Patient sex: F
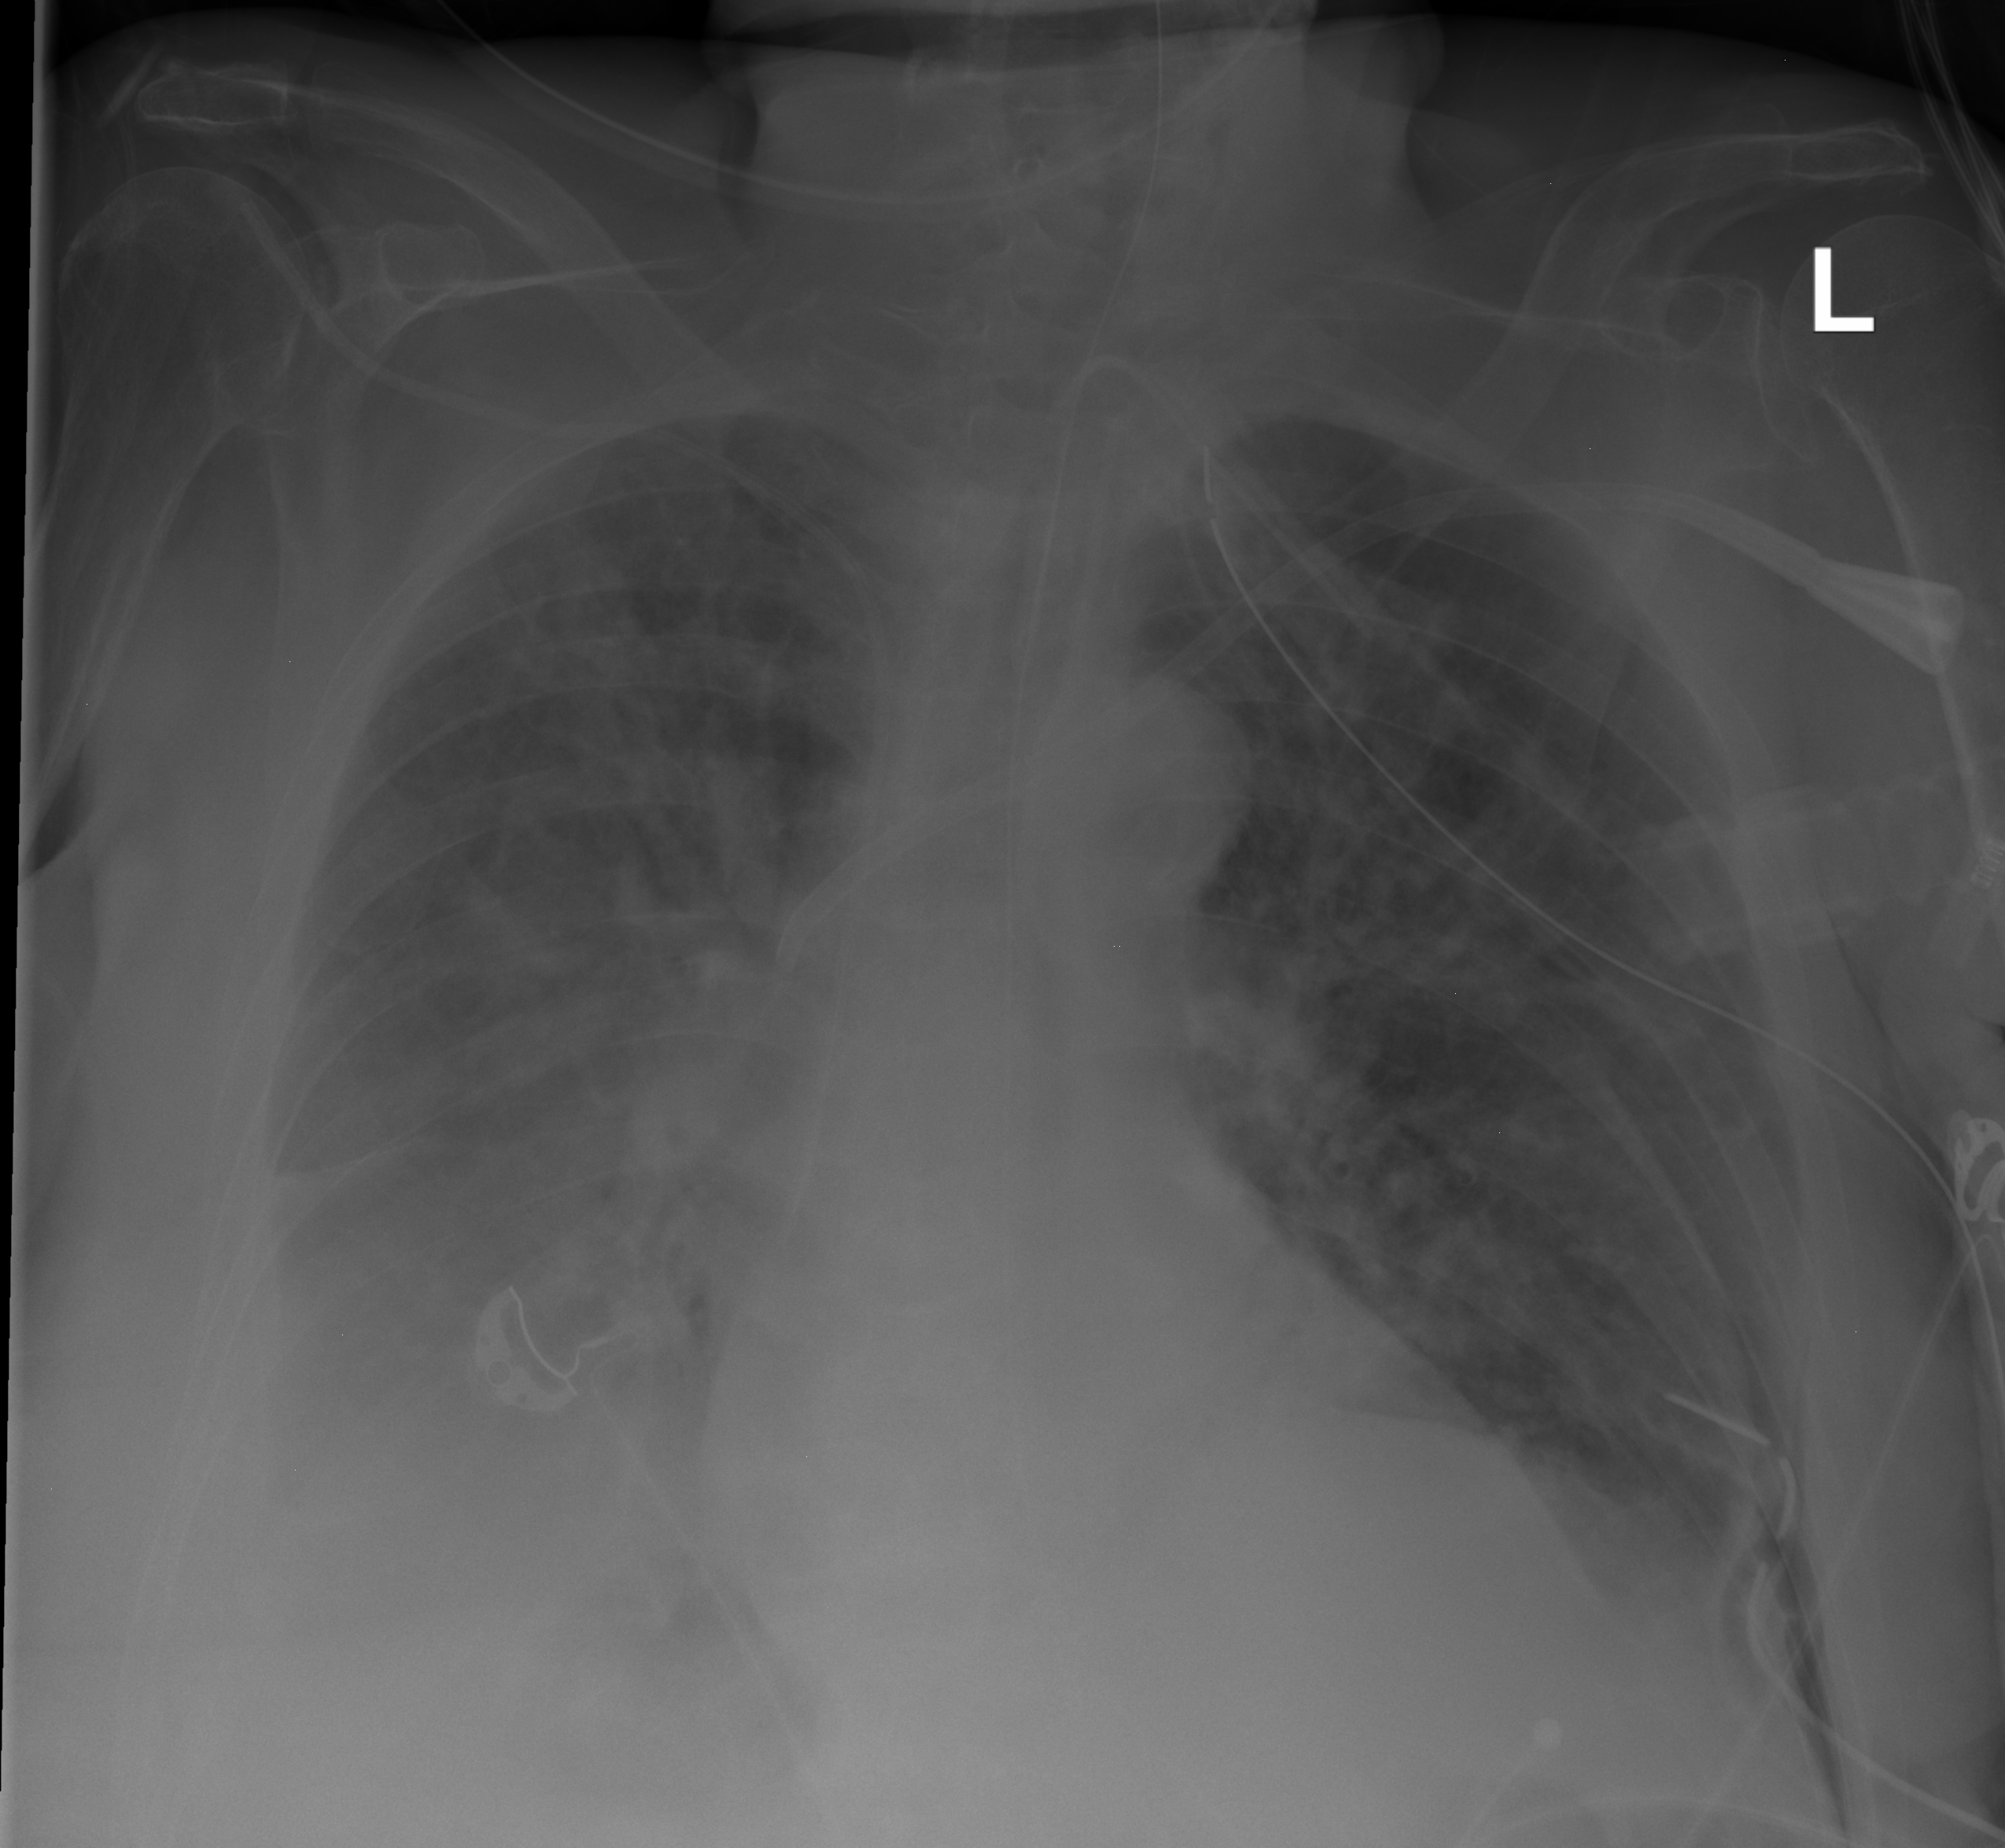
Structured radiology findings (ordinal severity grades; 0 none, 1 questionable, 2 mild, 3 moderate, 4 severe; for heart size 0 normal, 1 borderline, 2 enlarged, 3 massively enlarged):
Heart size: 0
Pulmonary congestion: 0
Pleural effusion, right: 3
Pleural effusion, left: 2
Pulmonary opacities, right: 0
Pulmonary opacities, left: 0
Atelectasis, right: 3
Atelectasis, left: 2